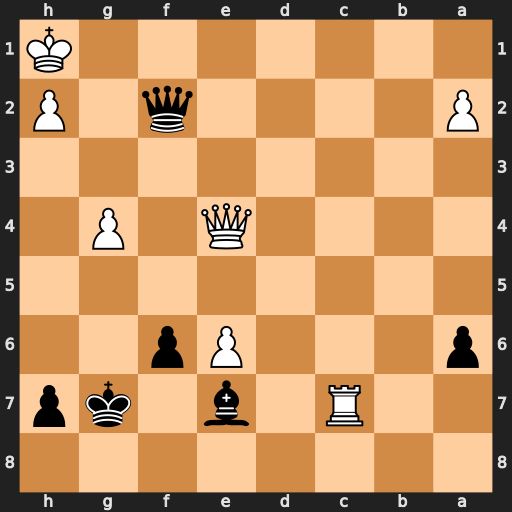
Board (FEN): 8/2R1b1kp/p3Pp2/8/4Q1P1/8/P4q1P/7K
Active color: b
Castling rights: -
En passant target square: -
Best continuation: Qf1#